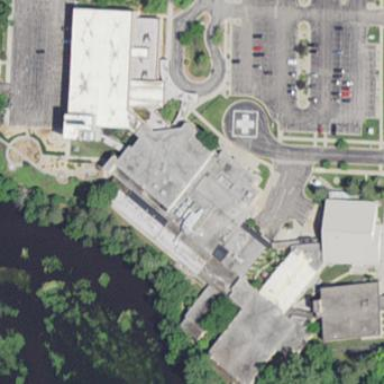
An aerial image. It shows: Hospital providing healthcare services.